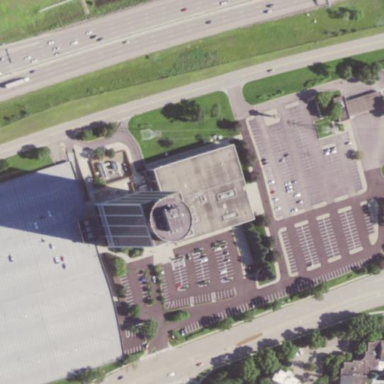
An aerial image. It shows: Office building.